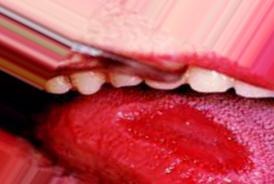
Condition: Mouth Ulcer